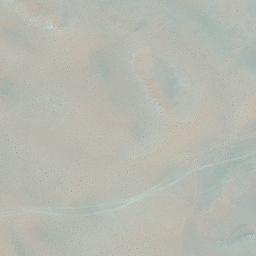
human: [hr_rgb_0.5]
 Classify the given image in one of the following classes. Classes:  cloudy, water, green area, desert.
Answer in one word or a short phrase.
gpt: desert